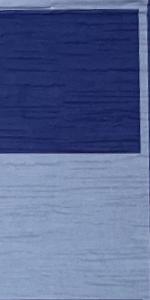
Label: Empty